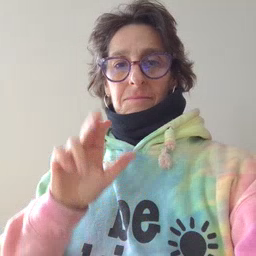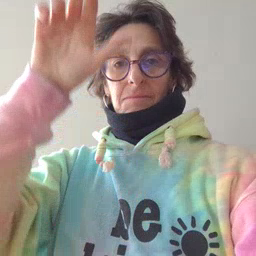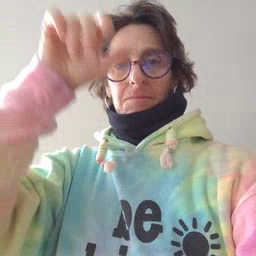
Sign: stairs